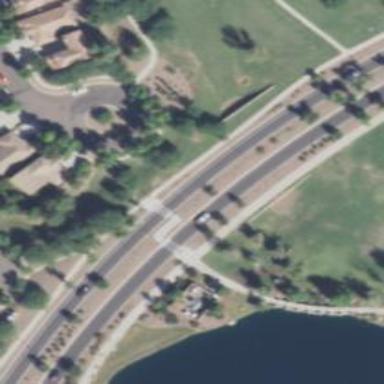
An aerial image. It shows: Marked footway crossing with asphalt surface. There is crossing island present.